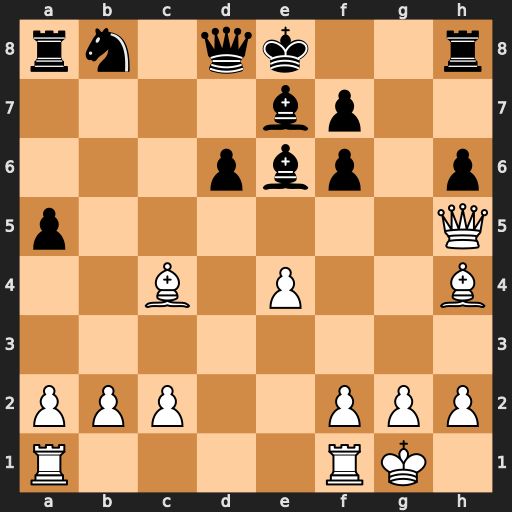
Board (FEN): rn1qk2r/4bp2/3pbp1p/p6Q/2B1P2B/8/PPP2PPP/R4RK1
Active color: w
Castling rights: kq
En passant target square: -
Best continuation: Bxe6